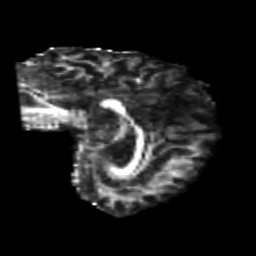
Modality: FA
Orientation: sagittal
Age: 20
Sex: male
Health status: healthy
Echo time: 0.074 s